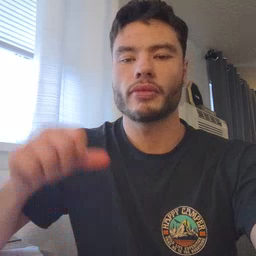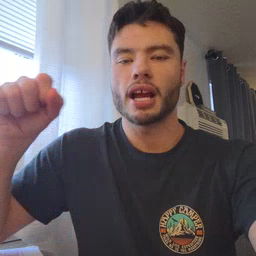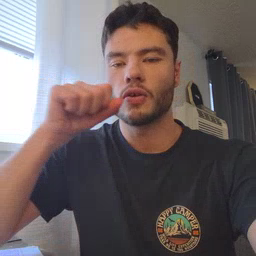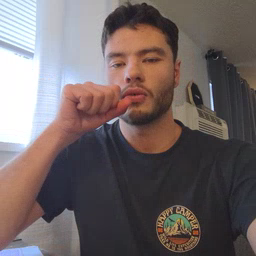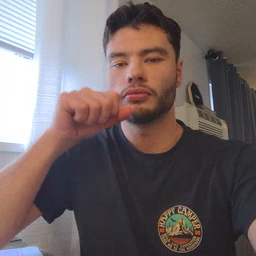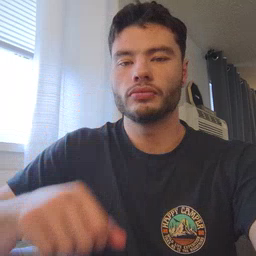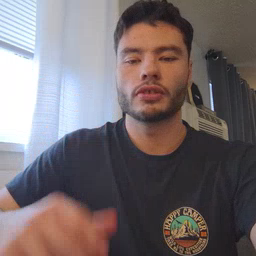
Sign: carrot